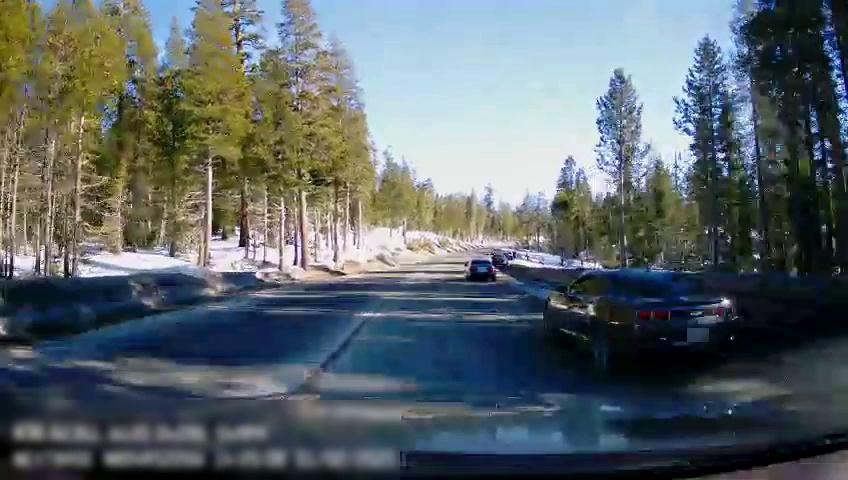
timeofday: Day
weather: Snowy
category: Drivable Space
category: Vehicles | Car
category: Vehicles | Car
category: Vehicles | SUV